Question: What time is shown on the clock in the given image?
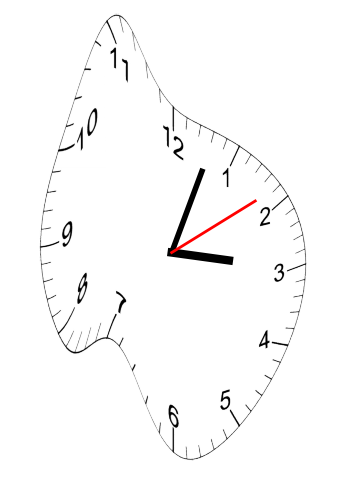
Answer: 03:03:09